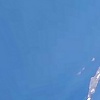
Label: water